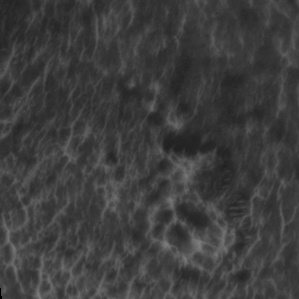
Label: non_frost